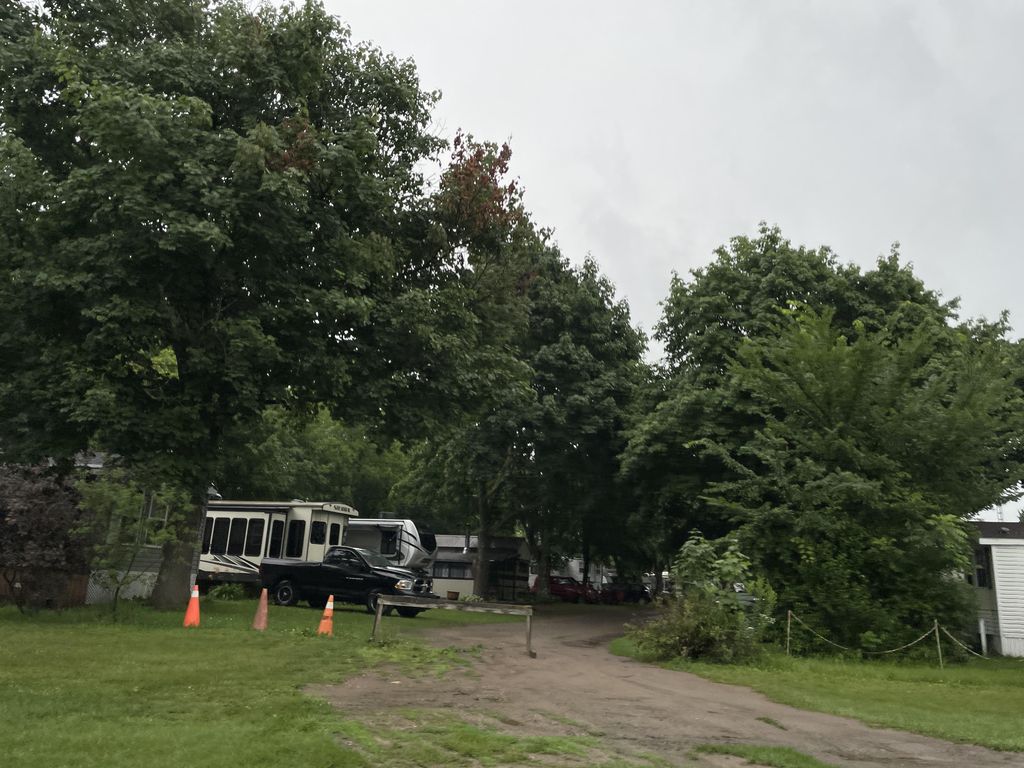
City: kitchener-waterloo